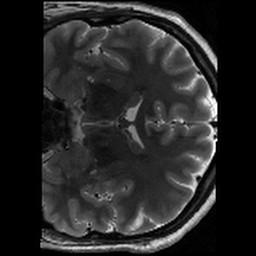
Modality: T2w
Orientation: coronal
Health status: healthy
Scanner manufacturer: siemens
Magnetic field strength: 3 T
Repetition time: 8.02 s
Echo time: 0.08 s